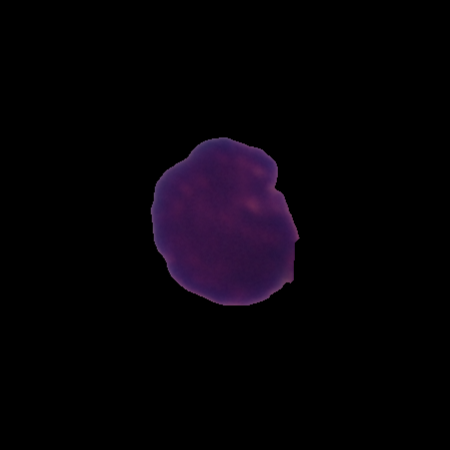
Label: healthy